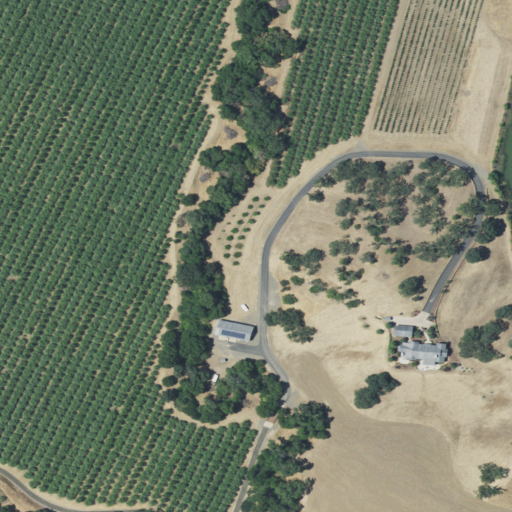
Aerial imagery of valley in California named Pipeline Canyon containing cultivated crops, grassland, open water, and shrub